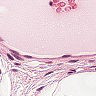
Metastatic tissue present: no